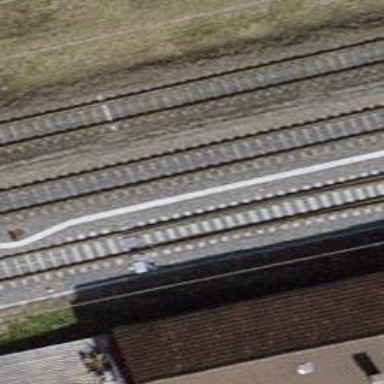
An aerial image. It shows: Railway switch.